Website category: book
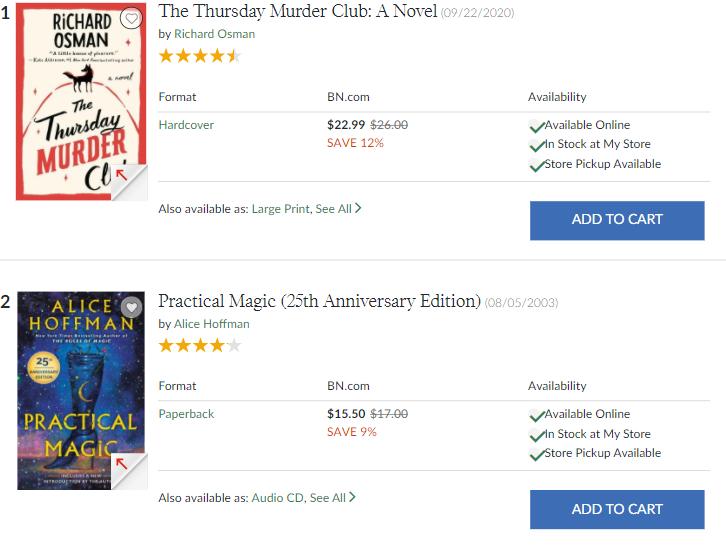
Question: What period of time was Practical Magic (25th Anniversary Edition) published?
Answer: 08/05/2003

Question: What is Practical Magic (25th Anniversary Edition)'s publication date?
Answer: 08/05/2003

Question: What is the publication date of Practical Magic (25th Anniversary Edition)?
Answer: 08/05/2003

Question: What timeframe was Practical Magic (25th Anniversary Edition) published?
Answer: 08/05/2003

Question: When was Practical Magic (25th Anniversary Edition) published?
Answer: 08/05/2003

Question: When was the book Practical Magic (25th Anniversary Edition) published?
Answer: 08/05/2003

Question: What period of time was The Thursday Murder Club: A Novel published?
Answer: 09/22/2020

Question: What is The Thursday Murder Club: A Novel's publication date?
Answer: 09/22/2020

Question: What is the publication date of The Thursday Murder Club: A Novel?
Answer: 09/22/2020

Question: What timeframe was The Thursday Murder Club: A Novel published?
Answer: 09/22/2020

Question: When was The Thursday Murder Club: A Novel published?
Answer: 09/22/2020

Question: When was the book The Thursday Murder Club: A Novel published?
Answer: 09/22/2020

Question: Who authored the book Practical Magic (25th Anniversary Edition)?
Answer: Alice Hoffman

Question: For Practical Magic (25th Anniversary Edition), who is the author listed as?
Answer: Alice Hoffman

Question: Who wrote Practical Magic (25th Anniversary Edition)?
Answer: Alice Hoffman

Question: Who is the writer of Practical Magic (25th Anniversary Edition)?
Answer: Alice Hoffman

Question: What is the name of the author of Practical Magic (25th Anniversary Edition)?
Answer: Alice Hoffman

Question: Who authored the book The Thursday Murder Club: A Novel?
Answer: Richard Osman

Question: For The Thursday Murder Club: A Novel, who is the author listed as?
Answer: Richard Osman

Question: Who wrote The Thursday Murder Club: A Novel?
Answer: Richard Osman

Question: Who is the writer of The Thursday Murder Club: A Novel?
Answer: Richard Osman

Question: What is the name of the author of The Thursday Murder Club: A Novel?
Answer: Richard Osman

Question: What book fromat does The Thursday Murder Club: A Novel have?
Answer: Hardcover

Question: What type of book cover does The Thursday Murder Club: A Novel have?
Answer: Hardcover

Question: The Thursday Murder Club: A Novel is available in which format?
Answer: Hardcover

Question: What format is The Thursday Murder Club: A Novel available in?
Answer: Hardcover

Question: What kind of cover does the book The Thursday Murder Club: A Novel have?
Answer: Hardcover

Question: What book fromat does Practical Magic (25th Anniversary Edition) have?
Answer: Paperback

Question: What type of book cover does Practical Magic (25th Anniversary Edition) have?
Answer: Paperback

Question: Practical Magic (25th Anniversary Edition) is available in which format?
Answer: Paperback

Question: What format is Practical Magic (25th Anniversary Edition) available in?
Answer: Paperback

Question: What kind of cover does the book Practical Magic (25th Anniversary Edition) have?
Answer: Paperback

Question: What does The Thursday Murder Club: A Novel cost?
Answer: $22.99

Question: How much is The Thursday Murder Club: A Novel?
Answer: $22.99

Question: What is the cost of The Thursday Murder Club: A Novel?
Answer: $22.99

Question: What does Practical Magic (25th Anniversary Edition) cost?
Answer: $15.50

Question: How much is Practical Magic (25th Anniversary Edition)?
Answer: $15.50

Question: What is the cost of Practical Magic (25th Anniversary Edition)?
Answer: $15.50

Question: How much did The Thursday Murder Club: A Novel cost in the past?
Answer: $26.00

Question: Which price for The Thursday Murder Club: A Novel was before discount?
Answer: $26.00

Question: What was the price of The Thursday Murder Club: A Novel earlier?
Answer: $26.00

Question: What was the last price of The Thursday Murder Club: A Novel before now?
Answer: $26.00

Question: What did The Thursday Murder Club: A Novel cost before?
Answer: $26.00

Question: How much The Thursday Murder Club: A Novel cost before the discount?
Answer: $26.00

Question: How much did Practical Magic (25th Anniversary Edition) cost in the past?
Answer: $17.00

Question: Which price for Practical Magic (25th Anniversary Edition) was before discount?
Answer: $17.00

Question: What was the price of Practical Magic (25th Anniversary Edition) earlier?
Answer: $17.00

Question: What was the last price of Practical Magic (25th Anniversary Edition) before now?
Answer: $17.00

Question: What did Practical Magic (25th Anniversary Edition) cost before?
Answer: $17.00

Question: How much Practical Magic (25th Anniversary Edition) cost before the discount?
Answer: $17.00

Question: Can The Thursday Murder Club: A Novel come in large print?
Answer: yes

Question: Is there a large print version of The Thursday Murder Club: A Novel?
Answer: yes

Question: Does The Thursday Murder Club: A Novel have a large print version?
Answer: yes

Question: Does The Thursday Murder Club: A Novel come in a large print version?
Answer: yes

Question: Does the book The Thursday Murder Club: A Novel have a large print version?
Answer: yes

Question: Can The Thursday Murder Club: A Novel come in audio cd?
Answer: no

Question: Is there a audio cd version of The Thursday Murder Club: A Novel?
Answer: no

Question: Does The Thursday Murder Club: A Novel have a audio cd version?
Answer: no

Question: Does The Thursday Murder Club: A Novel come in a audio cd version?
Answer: no

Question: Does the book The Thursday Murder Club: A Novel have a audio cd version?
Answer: no

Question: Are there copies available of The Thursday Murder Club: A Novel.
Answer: yes

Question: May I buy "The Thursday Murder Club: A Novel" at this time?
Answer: yes

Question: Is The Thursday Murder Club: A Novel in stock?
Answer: yes

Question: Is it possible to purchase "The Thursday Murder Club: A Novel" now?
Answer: yes